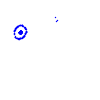
Particle: proton